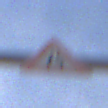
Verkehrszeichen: VerengteFahrbahn
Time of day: MorningAfternoon
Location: Outdoor (Urban)
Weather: PartlyCloudy
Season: NotSpecified
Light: Natural